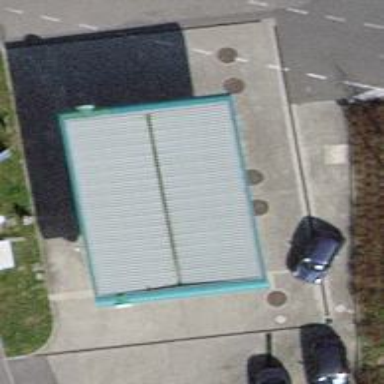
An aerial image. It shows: Fuel station.